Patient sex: M
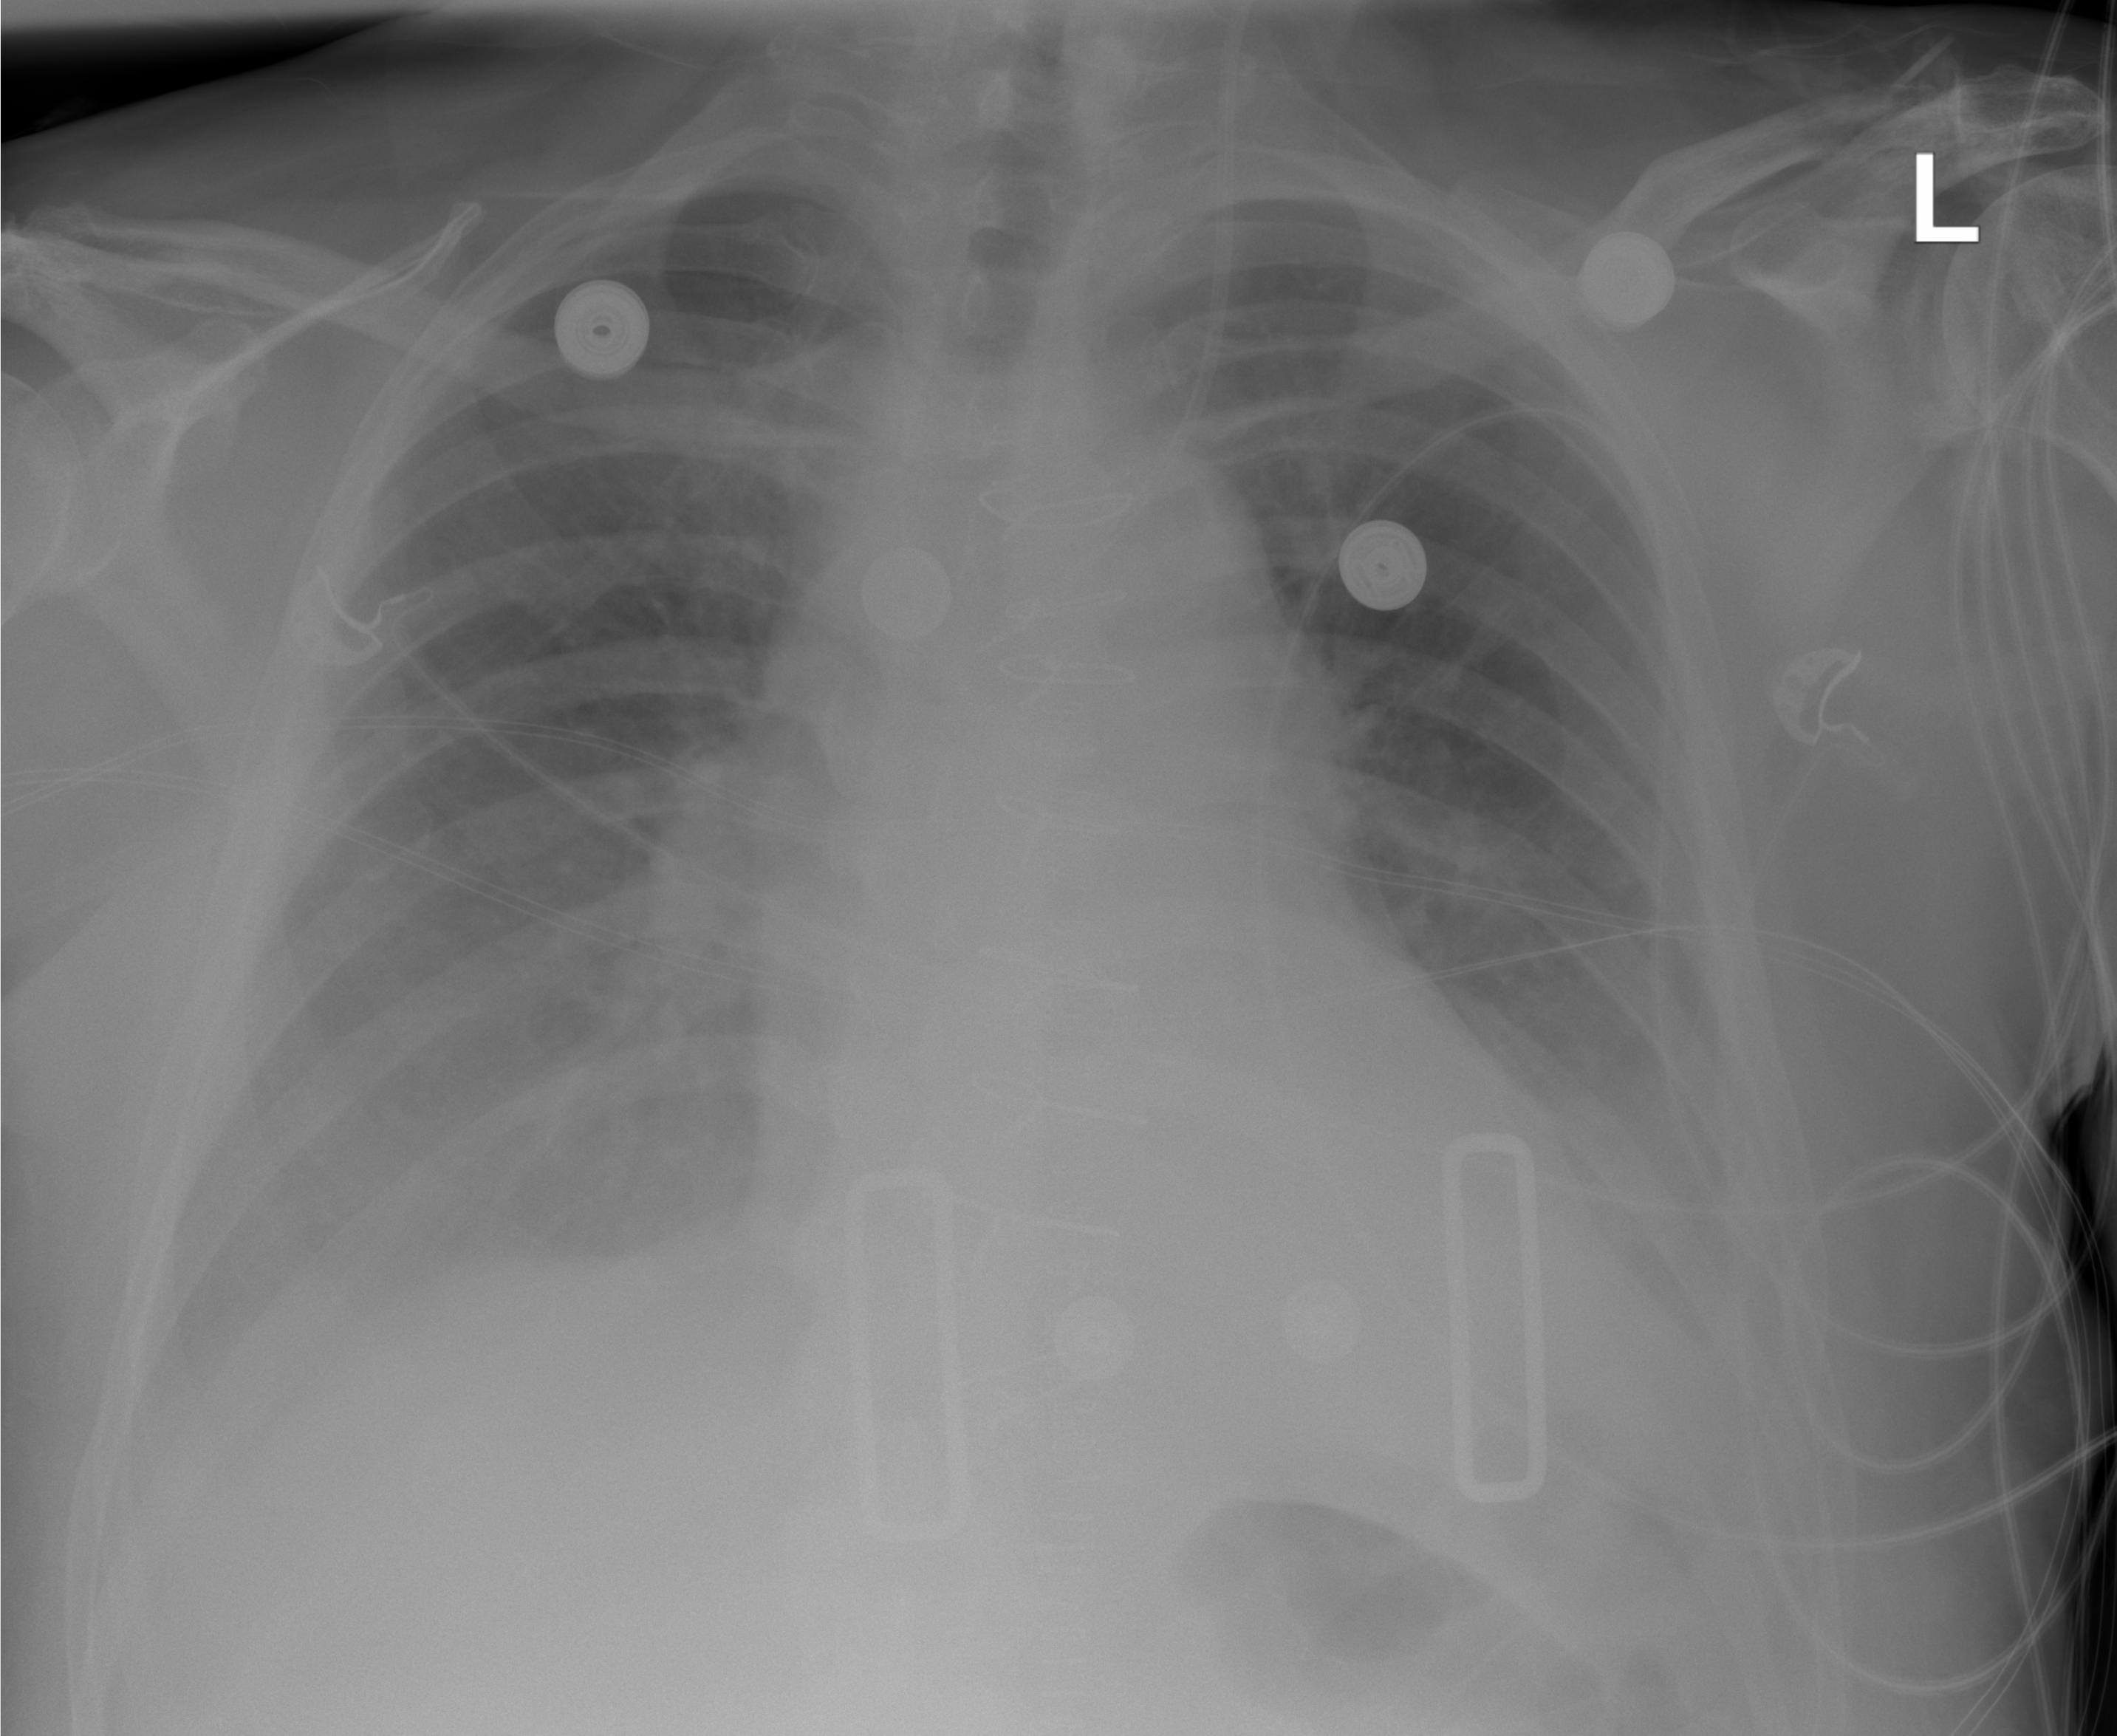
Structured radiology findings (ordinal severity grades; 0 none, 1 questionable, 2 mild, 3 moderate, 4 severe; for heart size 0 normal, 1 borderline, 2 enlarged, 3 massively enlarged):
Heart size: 2
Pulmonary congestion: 2
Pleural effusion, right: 2
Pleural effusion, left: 2
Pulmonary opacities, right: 0
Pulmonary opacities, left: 0
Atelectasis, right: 2
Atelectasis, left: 1